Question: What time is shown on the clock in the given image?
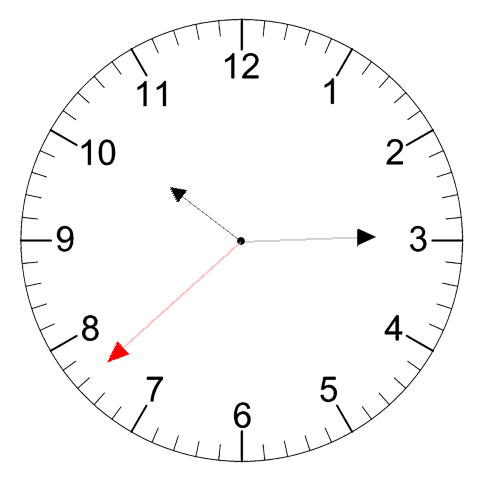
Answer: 10:14:38